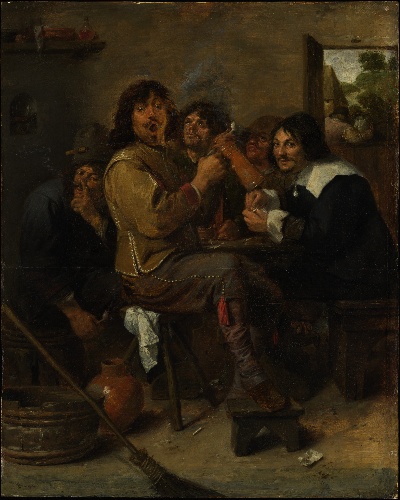
Title: The Smokers
Artist: Adriaen Brouwer
Artist bio: Flemish, Oudenaarde 1605/6–1638 Antwerp
Date: ca. 1636
Object type: Painting
Classification: Paintings
Medium: Oil on wood
Dimensions: 18 1/4 × 14 1/2 in. (46.4 × 36.8 cm)
Department: European Paintings
Credit line: The Friedsam Collection, Bequest of Michael Friedsam, 1931
Accession year: 1932
Repository: Metropolitan Museum of Art, New York, NY
Tags: Men|Smoking|Tankards